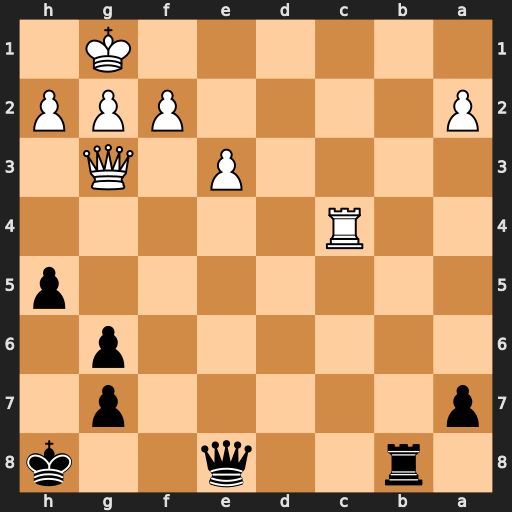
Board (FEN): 1r2q2k/p5p1/6p1/7p/2R5/4P1Q1/P4PPP/6K1
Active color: b
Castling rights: -
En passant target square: -
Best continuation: Rb1+ Rc1 Rxc1#